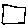
Label: square